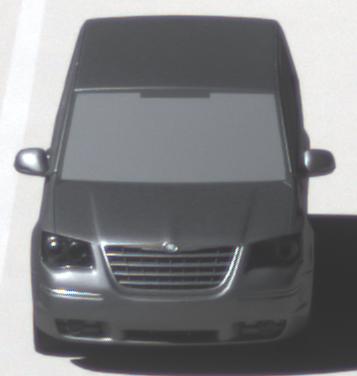
Make: Chrysler
Model: Grand Voyager 3.8
Detailed model: Grand Voyager
Model produced from: 2008/03
Model produced until: 2010/12
Doors: 5
Color: gray
Road condition: dry road
Daytime: midday
Contrast: high contrast